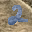
Label: 2